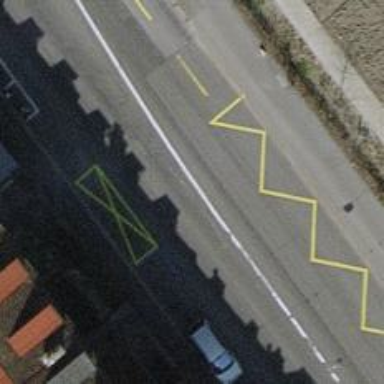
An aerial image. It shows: Trolleybus stop position for public transport.